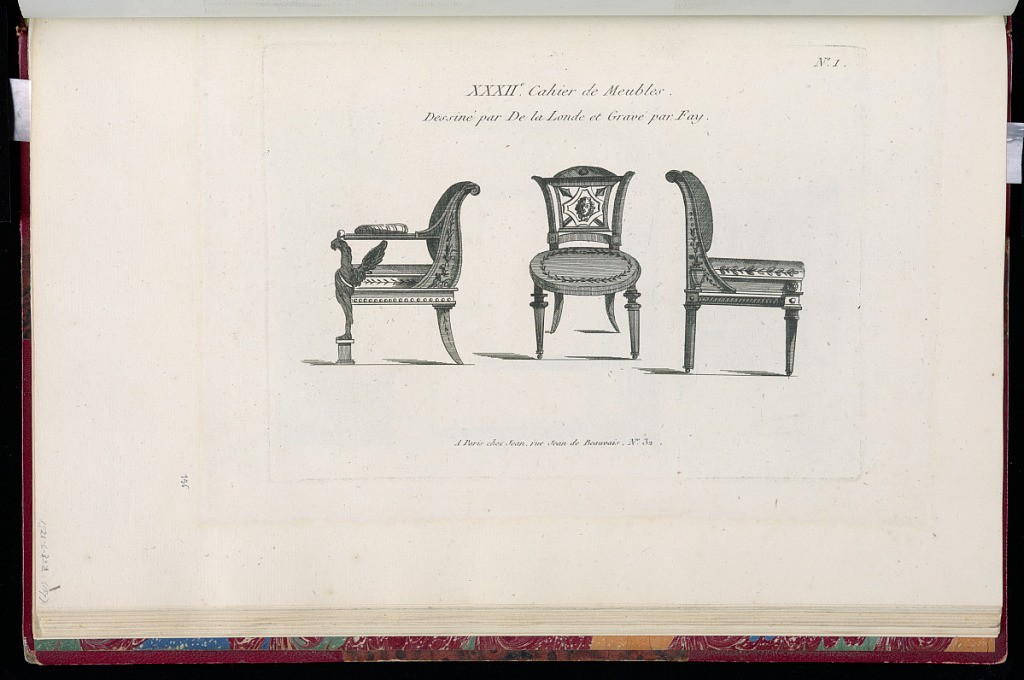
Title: Designs for Chairs
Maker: Richard de Lalonde, French, active 1780–96
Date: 1780-1789
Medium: Etching on off-white laid paper
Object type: Print
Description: Designs for three small chairs decorated with ornament motifs including sphynxes, bead course, branches, mascaron, fluting, and urns. The plate is numbered.